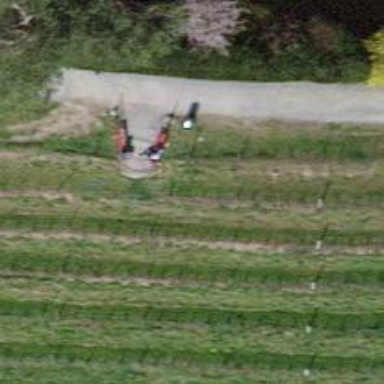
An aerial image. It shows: Red bench.